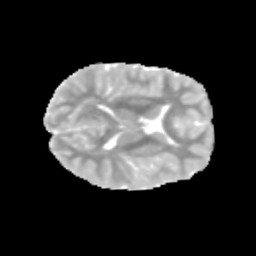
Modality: MD
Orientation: axial
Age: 9
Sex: male
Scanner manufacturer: siemens
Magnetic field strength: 3 T
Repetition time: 3.8 s
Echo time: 0.07 s